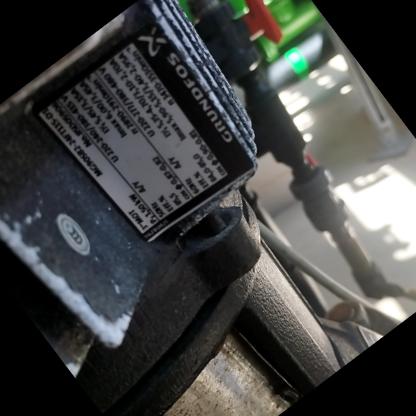
Klasa: tabliczka-znamionowa